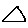
Label: triangle